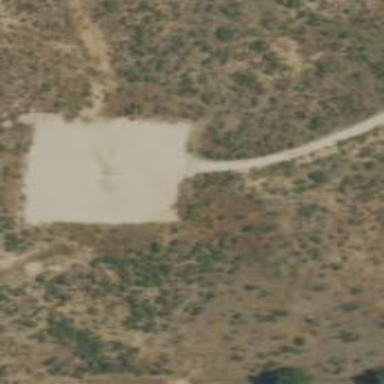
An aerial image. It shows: Natural area covered with sand.